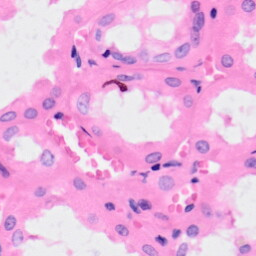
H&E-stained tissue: Kidney